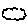
Label: cloud